Question: When I set comboBoxEdit.selectedindex = some value, it never take this value. its value is always -1. I have set it in Constructor or in Form_Load.
'''
if (oPersclientEntrp.TypPrint == 1) {
comboBoxEdit_Print.SelectedIndex = 0;
} else {
comboBoxEdit_Print.SelectedIndex = 2;
}
'''
I have heard that The SelectedValue, SelectedIndex, SelectedItem properties can't be set until the control is added to the form. After the control is added to the form, the selectedValue, -Index and -Item properties can be set.
but I bind the value on design mode .
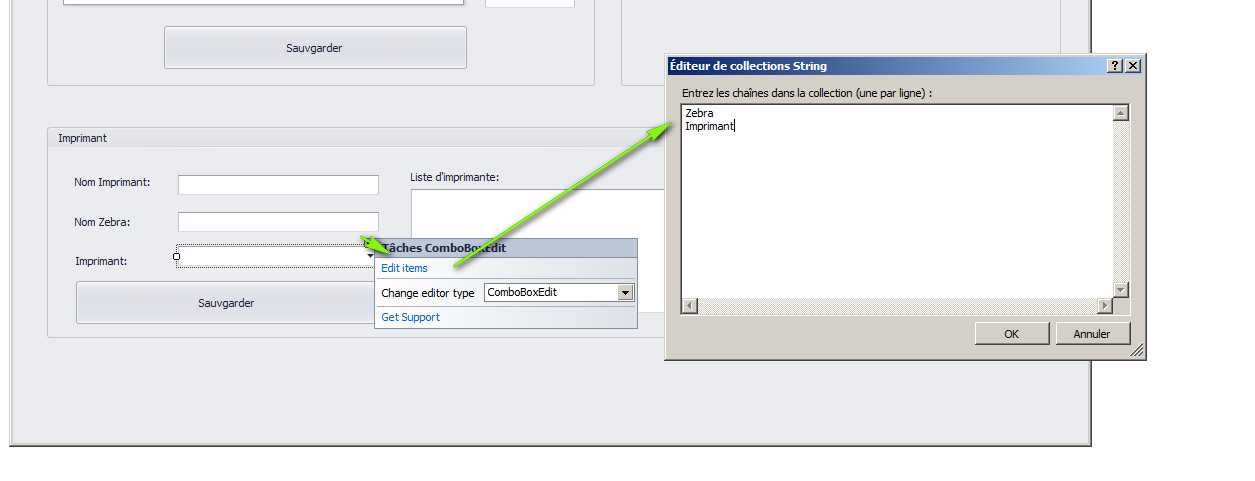
Answer: Try updating your code to be this:
'''
if (oPersclientEntrp.TypPrint == 1) { comboBoxEdit_Print.SelectedIndex = 0; }
else { comboBoxEdit_Print.SelectedIndex = 1; }
'''
If you only have 2 items, your 'SelectIndex' should be 1, not 2.